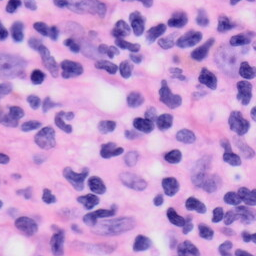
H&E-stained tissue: Skin